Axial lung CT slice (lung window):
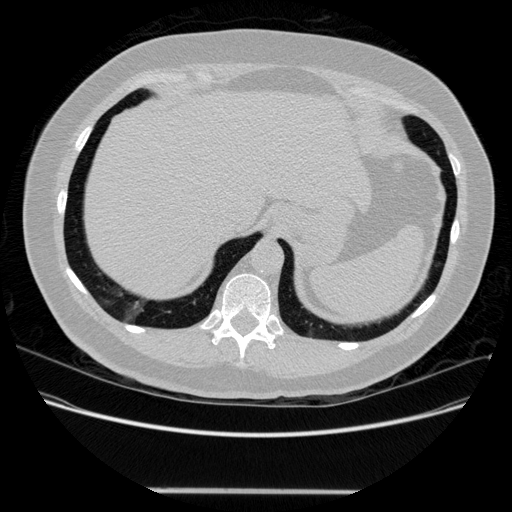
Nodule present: no